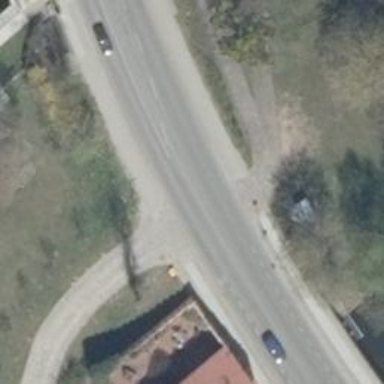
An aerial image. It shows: Secondary road with asphalt surface and sidewalks on both sides.